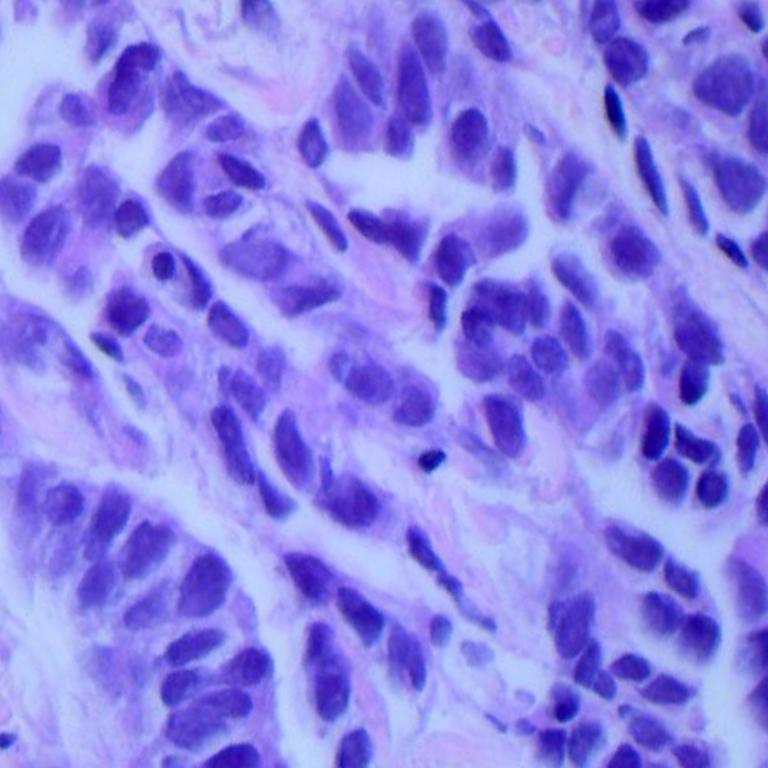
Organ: lung
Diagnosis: adenocarcinomas